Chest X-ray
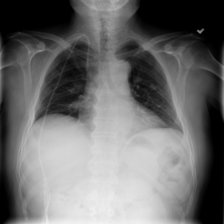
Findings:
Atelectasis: negative
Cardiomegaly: negative
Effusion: negative
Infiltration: negative
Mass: negative
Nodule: positive
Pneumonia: negative
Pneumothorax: negative
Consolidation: negative
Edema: negative
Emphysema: negative
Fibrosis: negative
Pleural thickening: negative
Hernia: negative